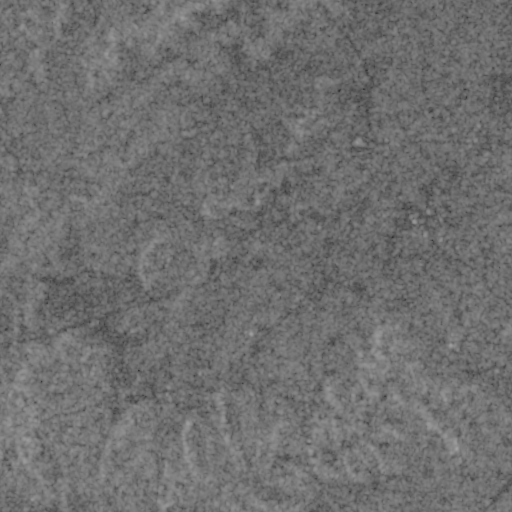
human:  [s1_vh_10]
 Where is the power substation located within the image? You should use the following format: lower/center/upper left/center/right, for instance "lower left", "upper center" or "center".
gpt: The power substation is located in the lower center of the image.
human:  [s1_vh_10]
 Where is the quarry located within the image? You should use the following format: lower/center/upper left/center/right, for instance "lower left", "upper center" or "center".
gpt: There is no quarry in the image.

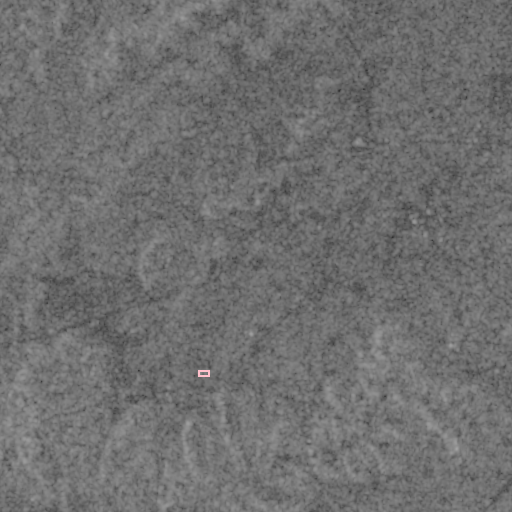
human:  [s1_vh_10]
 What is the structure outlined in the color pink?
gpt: The structure outlined in pink is a power substation.
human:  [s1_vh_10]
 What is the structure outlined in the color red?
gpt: There is no red outline.